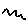
Label: zigzag